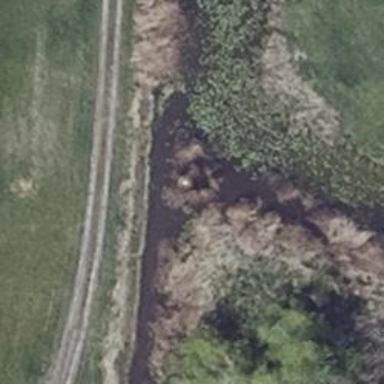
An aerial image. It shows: Canal.